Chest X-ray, PA view. Patient: 25 years old, sex M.
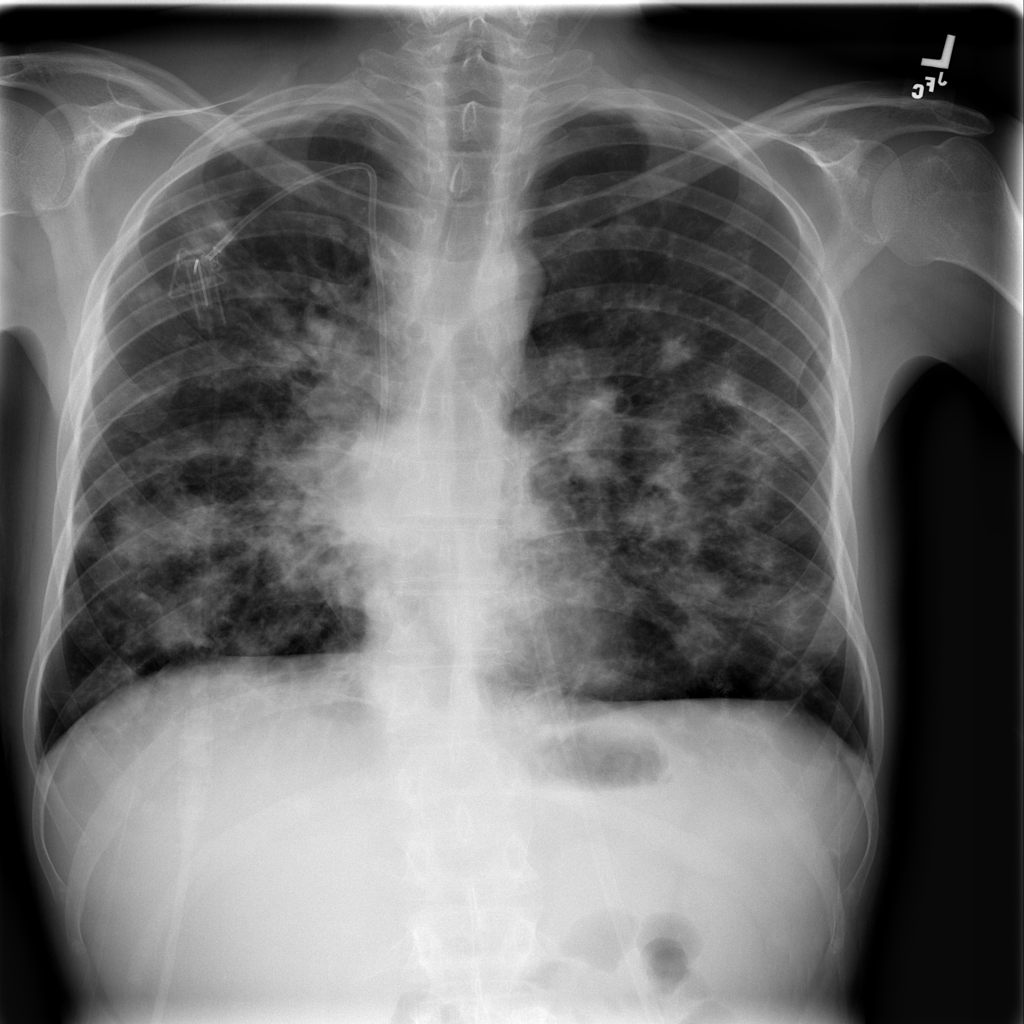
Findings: Infiltration